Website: apple
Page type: address-validator
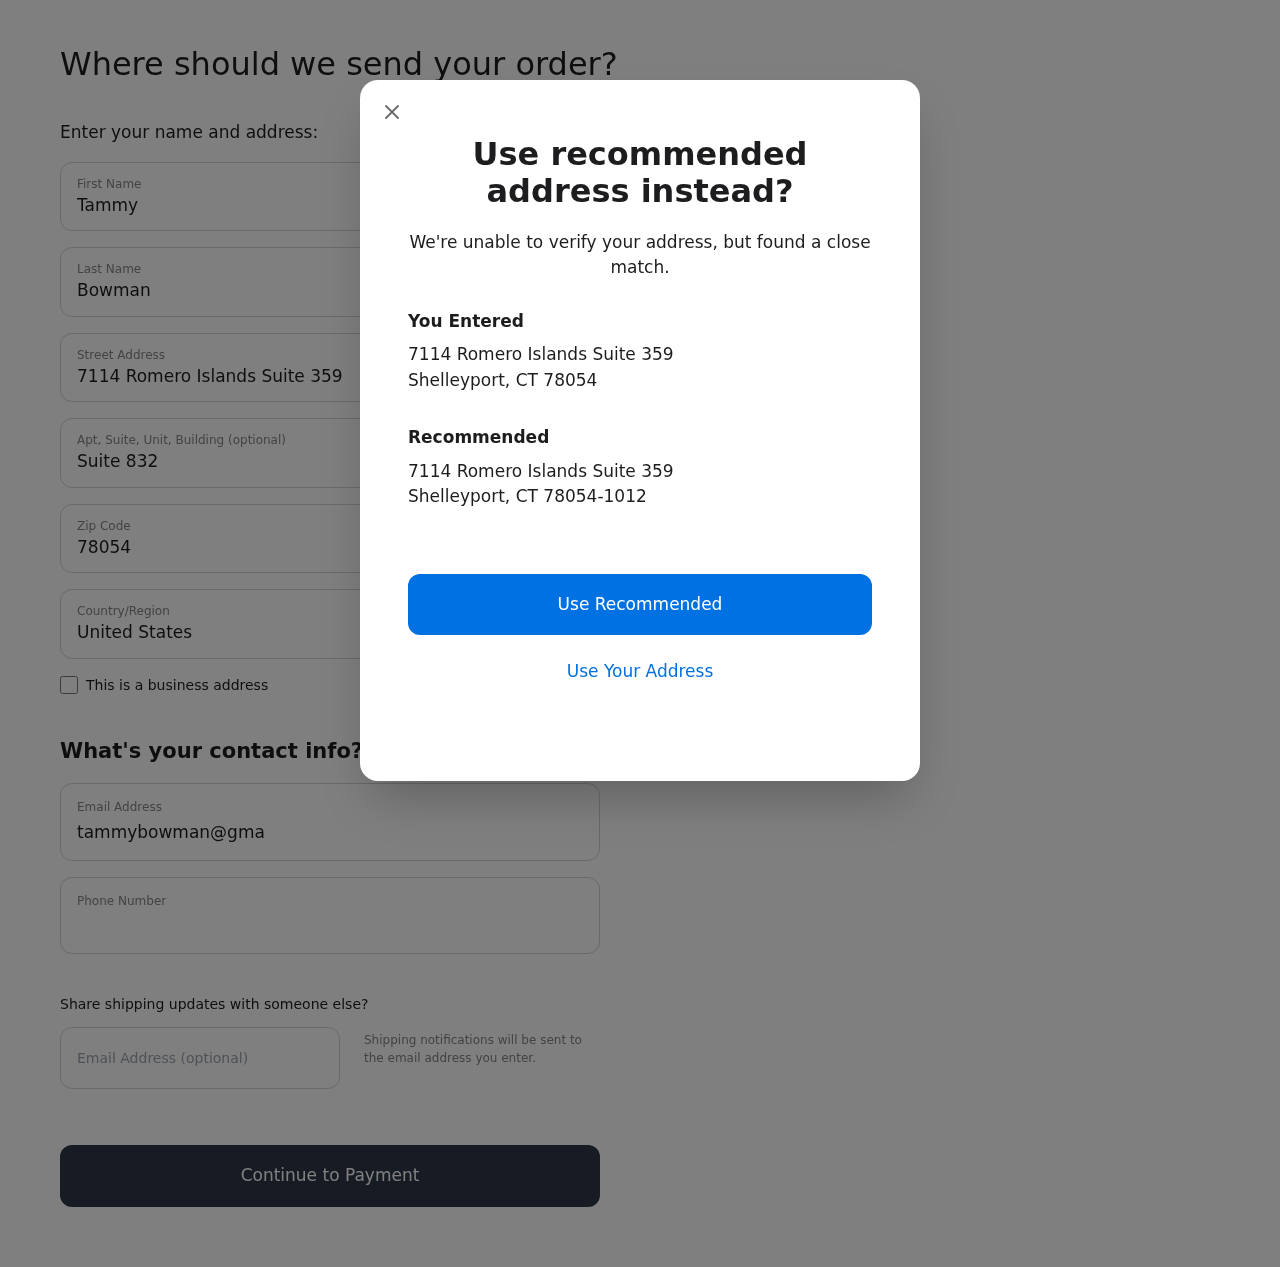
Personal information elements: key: PII_CITY
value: Shelleyport
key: PII_COUNTRY
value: United States
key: PII_EMAIL
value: tammybowman@gmail.com
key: PII_FIRSTNAME
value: Tammy
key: PII_GIFT_EMAIL
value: felicia.williams@hotmail.com
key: PII_LASTNAME
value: Bowman
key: PII_PHONE
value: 7083349645
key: PII_POSTCODE
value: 78054
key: PII_POSTCODE_FULL
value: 78054-1012
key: PII_STATE_ABBR
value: CT
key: PII_STREET
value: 7114 Romero Islands Suite 359
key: PII_STREET2
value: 7114 Romero Islands Suite 359
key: PII_STREET2
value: Suite 832
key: PII_CITY2
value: Shelleyport
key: PII_STATE_ABBR2
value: CT